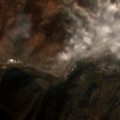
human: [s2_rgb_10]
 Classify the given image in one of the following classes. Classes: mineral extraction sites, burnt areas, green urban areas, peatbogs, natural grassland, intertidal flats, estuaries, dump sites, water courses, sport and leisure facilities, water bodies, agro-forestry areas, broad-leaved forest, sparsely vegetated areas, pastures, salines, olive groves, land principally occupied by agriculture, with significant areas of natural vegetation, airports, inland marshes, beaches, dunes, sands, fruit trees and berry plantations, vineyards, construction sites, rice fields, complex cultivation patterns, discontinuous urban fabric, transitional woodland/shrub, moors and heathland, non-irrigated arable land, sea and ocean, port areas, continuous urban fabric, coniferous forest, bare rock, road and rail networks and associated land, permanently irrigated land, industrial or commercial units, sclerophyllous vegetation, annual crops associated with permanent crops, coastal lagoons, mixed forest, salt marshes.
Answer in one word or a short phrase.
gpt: discontinuous urban fabric, pastures, complex cultivation patterns, land principally occupied by agriculture, with significant areas of natural vegetation, broad-leaved forest